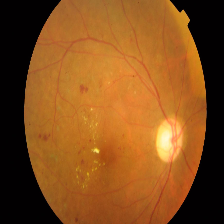
Diabetic retinopathy grade: Proliferative DR